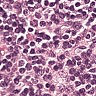
Metastatic tissue present: no